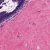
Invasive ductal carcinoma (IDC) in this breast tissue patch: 0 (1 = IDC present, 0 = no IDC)